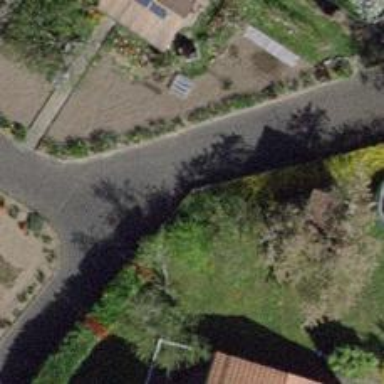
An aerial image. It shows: Fence is in the image.